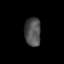
Tissue: lung
Cell type: T cells
Senescence score: 0.2059
Nuclear area (px): 448
Mean DAPI intensity: 80.116